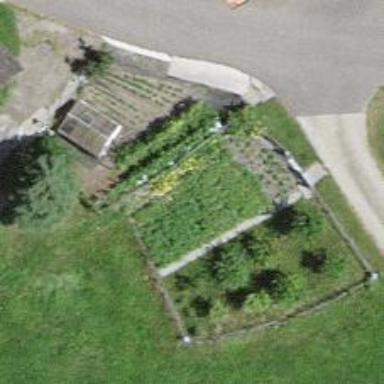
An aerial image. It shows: Farm.